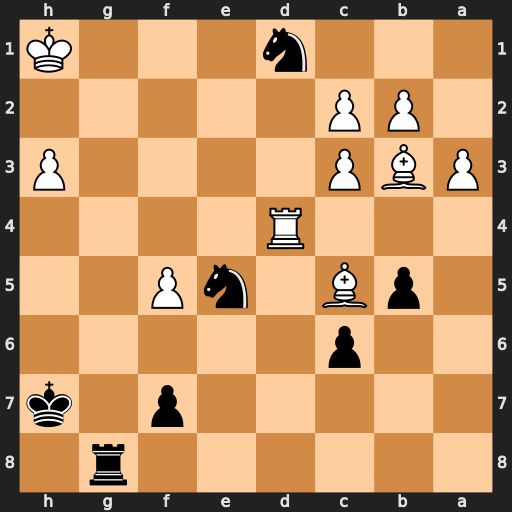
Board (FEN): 6r1/5p1k/2p5/1pB1nP2/3R4/PBP4P/1PP5/3n3K
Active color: b
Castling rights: -
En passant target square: -
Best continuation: Nf2+ Kh2 Nf3#